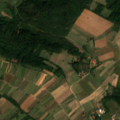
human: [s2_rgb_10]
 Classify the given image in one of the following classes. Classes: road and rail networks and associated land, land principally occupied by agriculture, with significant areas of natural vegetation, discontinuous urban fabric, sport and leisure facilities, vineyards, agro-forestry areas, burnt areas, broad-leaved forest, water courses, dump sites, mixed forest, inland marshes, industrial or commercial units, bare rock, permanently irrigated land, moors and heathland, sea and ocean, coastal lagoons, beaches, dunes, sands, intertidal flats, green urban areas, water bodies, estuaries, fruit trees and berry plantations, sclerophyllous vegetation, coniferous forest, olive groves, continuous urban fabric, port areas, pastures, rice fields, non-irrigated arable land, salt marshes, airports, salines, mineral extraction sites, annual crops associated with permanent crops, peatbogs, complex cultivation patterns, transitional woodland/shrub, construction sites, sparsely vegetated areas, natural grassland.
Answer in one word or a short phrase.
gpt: complex cultivation patterns, land principally occupied by agriculture, with significant areas of natural vegetation, broad-leaved forest